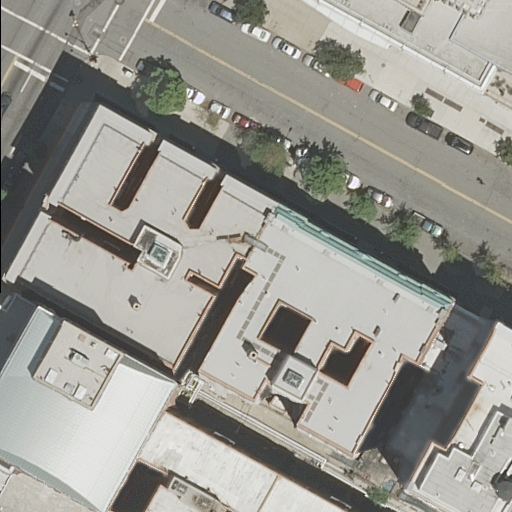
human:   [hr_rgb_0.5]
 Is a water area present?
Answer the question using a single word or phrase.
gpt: no

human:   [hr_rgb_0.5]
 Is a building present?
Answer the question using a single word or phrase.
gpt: yes

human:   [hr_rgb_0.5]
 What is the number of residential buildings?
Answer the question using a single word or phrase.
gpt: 8

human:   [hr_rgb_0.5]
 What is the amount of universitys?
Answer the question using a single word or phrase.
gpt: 2

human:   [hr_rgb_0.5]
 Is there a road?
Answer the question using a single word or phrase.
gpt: yes

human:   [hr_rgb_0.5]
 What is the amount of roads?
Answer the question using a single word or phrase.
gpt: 3

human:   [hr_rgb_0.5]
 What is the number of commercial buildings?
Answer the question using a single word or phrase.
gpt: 0

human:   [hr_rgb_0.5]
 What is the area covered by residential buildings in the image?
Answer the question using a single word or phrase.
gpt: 5054m2

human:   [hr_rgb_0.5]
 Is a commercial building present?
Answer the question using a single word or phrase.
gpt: no

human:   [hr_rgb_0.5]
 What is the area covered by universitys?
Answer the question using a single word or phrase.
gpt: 19648m2

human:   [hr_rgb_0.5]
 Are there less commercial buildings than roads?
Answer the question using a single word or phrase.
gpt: yes

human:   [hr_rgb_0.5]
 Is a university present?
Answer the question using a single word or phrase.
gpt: yes

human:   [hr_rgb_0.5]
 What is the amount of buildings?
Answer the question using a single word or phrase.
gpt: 8

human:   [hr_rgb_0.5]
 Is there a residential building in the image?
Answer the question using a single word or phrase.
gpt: yes

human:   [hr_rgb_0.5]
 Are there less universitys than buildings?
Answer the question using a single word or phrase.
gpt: yes

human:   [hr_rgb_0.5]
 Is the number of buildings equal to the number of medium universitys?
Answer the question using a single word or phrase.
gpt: no

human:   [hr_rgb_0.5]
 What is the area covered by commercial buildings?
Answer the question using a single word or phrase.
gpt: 0m2

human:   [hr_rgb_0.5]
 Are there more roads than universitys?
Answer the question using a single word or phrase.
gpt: yes

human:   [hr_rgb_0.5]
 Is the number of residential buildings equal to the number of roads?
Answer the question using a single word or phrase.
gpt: no

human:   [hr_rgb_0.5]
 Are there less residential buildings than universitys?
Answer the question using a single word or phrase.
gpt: no

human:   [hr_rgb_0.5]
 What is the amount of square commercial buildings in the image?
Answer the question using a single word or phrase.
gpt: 0

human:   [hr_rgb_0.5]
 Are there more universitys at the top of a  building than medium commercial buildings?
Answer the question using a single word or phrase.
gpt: yes

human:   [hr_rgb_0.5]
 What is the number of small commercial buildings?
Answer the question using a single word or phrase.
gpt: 0

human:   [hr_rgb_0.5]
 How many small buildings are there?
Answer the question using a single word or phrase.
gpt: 1

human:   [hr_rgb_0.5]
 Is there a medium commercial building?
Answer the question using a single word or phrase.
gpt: no

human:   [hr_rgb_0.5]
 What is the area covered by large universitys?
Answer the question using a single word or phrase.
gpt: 19648m2

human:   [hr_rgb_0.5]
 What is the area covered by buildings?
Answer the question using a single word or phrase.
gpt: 5054m2

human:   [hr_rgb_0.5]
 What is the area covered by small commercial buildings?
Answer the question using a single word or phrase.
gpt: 0m2

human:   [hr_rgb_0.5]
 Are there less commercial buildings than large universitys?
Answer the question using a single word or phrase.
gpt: yes

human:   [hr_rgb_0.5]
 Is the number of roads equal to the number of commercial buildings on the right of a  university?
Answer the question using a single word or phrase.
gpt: no

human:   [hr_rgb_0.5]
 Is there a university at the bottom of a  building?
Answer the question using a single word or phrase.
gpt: no

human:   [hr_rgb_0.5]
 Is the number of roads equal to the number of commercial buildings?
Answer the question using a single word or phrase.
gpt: no

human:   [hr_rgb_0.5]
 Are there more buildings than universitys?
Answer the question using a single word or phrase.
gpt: yes

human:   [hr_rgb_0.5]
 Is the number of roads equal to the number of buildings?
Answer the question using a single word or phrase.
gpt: no

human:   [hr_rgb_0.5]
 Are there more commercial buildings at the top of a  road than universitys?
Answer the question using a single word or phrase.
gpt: no

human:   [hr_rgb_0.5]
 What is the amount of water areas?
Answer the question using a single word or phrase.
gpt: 0

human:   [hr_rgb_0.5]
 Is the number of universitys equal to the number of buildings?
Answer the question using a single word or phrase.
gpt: no

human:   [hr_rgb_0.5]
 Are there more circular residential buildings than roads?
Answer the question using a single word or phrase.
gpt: no

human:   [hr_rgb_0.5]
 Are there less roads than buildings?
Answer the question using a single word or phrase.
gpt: yes

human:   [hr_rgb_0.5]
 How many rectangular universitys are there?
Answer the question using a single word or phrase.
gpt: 2

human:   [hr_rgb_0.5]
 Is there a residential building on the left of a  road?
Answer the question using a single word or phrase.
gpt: yes

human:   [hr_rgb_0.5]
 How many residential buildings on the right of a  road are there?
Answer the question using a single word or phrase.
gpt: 6

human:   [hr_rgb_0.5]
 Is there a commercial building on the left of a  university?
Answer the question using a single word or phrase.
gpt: no

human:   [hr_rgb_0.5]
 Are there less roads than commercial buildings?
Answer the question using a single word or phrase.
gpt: no

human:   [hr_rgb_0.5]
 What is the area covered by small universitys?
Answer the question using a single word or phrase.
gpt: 0m2

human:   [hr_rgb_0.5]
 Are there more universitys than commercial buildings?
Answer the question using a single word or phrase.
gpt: yes

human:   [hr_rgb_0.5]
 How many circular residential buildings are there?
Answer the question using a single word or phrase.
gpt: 0

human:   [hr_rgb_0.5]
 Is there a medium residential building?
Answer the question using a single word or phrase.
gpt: yes

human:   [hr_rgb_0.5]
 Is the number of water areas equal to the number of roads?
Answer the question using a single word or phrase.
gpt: no

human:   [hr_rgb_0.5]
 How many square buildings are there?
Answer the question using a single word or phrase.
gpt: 0

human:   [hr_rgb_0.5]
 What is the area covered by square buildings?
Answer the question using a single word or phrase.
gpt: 0m2

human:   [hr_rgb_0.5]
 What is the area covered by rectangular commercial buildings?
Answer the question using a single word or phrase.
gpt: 0m2

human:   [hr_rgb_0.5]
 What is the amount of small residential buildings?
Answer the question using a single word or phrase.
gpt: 1

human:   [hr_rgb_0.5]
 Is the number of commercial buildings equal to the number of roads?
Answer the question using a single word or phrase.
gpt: no

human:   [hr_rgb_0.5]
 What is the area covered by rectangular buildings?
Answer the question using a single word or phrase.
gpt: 478m2

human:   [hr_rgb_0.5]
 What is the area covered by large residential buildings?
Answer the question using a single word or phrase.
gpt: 3520m2

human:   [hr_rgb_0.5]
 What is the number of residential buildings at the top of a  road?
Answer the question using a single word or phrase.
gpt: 1

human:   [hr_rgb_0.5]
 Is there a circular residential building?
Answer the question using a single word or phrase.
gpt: no

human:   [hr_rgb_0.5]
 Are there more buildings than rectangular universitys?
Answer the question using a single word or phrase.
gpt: yes

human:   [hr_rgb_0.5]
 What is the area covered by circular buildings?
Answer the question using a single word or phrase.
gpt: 0m2

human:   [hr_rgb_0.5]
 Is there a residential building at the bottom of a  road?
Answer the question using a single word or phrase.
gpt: yes

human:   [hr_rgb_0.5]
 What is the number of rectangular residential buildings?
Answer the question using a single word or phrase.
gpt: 2

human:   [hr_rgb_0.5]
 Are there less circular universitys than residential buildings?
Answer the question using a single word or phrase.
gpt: yes

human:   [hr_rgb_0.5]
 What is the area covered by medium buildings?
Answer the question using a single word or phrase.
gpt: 1470m2